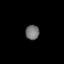
Tissue: lung
Cell type: T cells
Senescence score: 0.5774
Nuclear area (px): 198
Mean DAPI intensity: 115.53